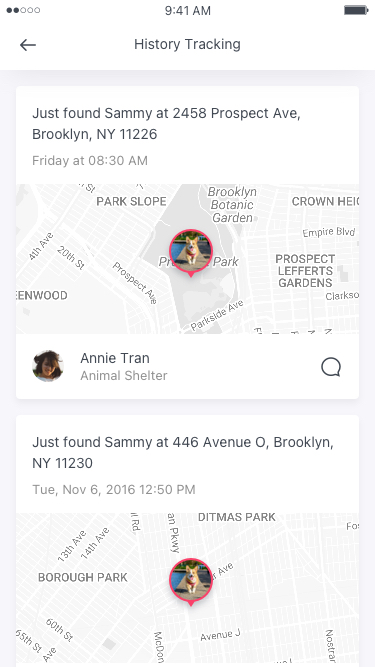
Text in this UI design:
Just found Sammy at 2458 Prospect Ave, Brooklyn, NY 11226
Jul 19, 2018
Annie Tran
Animal Shelter
Found Sammy at 446 Avenue O, Brooklyn, NY 11230
May 20, 2018
Jim Baldwin
Cat Owner
Found Sammy at 446 Avenue O, Brooklyn, NY 11230
Arp 12, 2018